Field crop: maize
Growth stage: 1
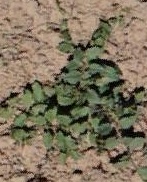
Species: convolvulus